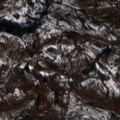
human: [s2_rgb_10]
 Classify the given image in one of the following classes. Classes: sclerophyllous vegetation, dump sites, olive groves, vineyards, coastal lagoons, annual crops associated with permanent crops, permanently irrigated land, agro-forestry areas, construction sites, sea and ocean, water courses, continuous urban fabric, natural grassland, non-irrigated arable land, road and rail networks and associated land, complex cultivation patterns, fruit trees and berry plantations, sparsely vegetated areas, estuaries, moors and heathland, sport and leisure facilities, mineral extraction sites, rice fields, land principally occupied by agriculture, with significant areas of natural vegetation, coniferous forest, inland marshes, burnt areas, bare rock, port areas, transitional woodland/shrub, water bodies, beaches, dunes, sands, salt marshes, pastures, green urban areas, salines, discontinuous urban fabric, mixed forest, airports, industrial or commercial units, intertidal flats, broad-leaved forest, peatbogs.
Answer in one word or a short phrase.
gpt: discontinuous urban fabric, non-irrigated arable land, complex cultivation patterns, land principally occupied by agriculture, with significant areas of natural vegetation, broad-leaved forest, transitional woodland/shrub